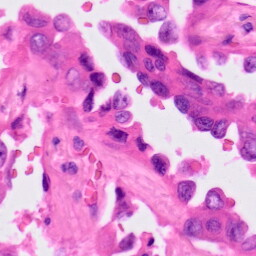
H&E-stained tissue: Lung